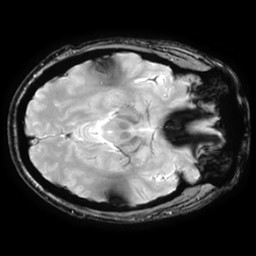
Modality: T2starw
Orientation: axial
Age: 37
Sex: male
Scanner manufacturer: ge
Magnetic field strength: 3 T
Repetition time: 0.65 s
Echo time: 0.02 s